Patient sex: M
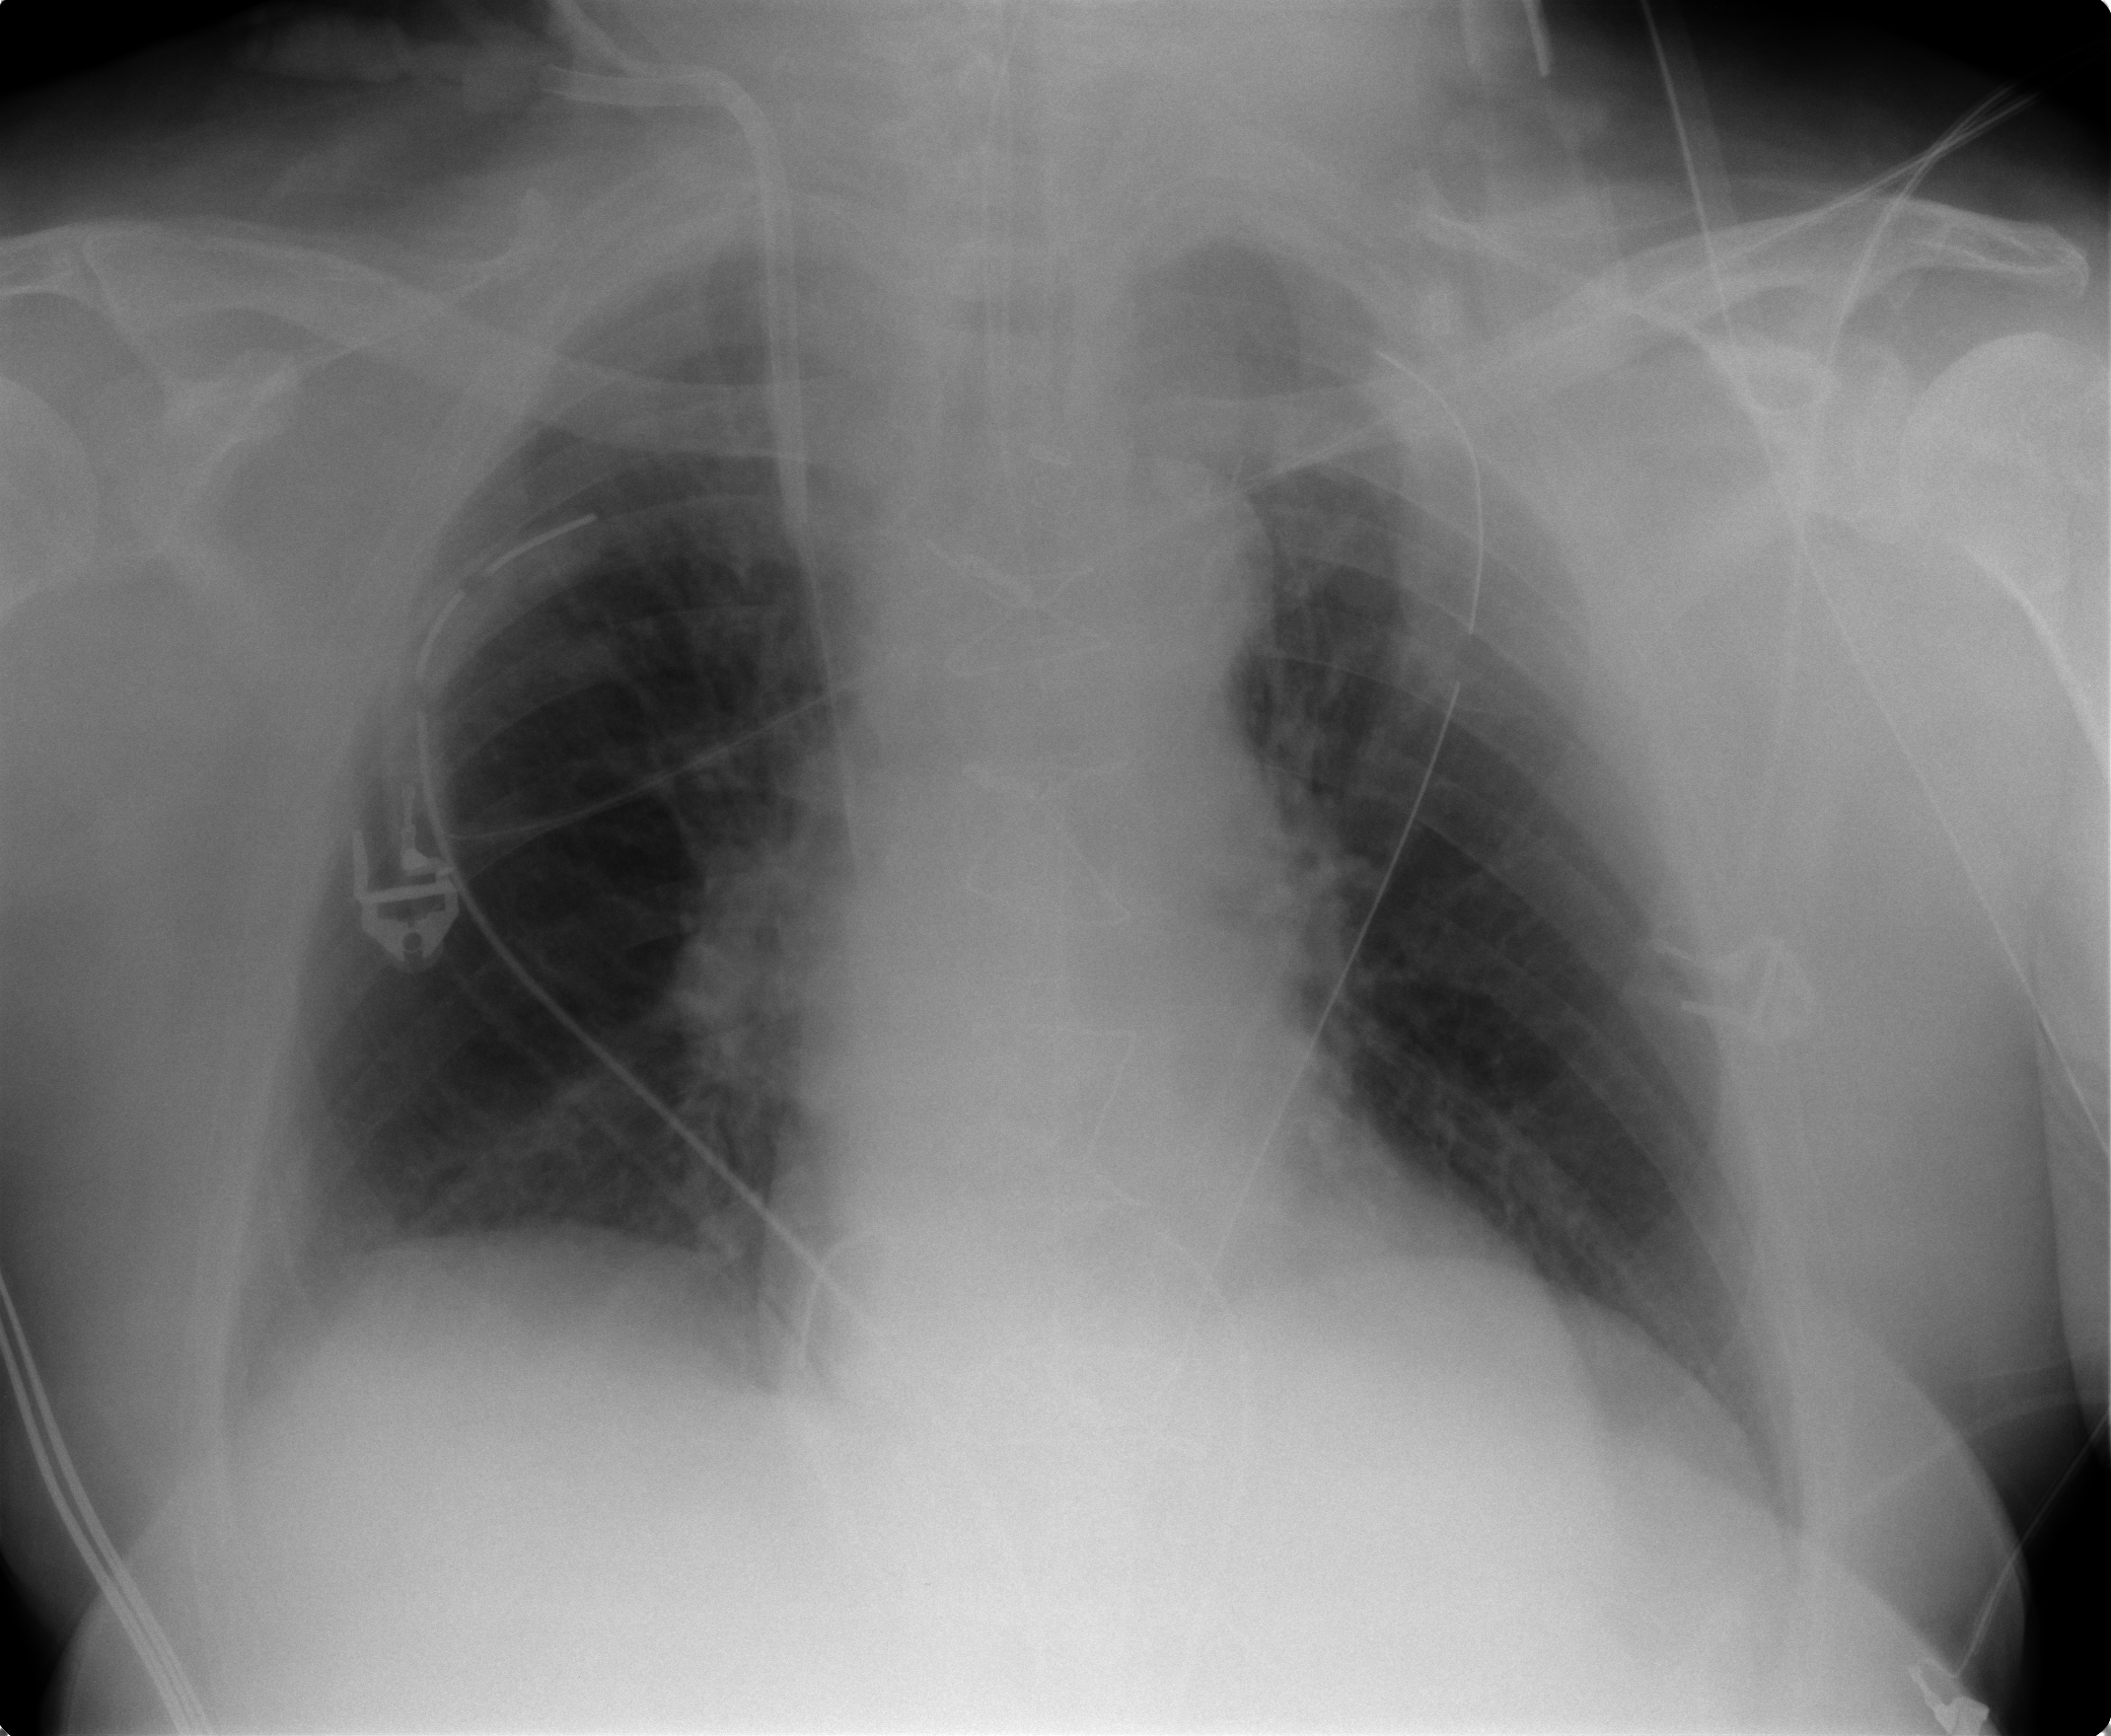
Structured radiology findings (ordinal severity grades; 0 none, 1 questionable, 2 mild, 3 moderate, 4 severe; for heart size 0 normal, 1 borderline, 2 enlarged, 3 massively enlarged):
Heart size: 1
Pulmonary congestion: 1
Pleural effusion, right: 1
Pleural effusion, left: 0
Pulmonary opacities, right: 0
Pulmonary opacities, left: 0
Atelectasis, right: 1
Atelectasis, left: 1